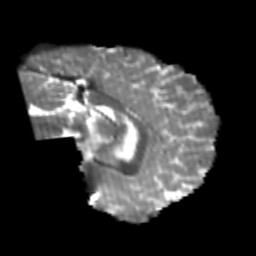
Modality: T2w
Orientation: sagittal
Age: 24
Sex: male
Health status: healthy
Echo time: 0.074 s